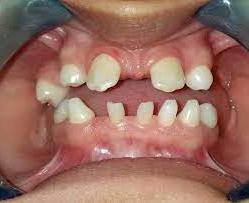
Condition: hypodontia